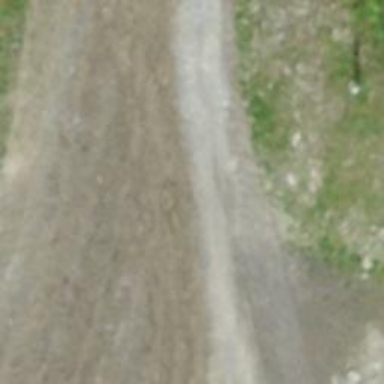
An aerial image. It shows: Gravel track of grade 2 with excellent trail visibility.